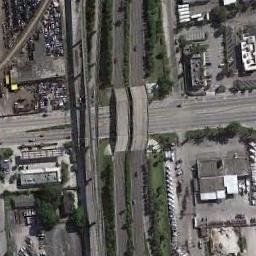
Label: overpass